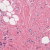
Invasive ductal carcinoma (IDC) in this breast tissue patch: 0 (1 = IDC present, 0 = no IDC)